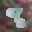
Label: 8